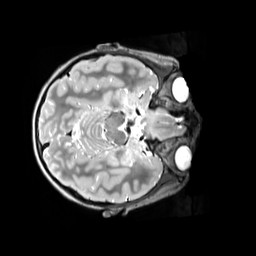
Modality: T2w
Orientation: axial
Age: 11
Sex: female
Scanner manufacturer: siemens
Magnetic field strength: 3 T
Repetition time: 3.2 s
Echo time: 0.408 s